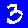
Digit: 3